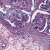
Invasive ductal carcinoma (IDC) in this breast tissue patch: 1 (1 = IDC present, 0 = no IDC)